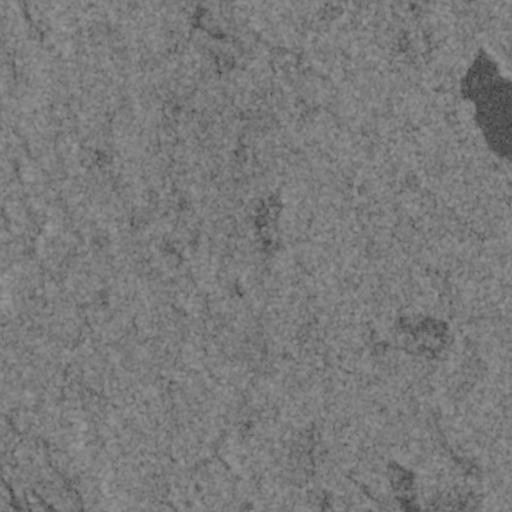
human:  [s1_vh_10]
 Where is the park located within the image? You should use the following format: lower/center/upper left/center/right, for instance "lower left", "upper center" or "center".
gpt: The park is located in the lower left of the image.
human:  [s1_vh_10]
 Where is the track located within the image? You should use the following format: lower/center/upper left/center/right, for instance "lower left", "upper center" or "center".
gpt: There is no track in the image.

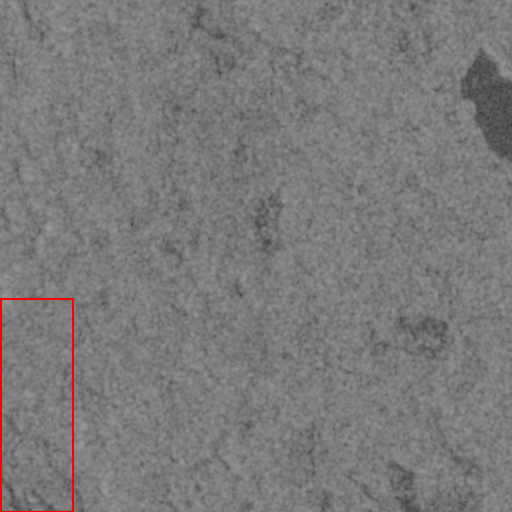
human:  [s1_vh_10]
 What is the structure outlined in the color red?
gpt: The structure outlined in red is a park.
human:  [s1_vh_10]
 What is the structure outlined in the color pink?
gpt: There is no pink outline.